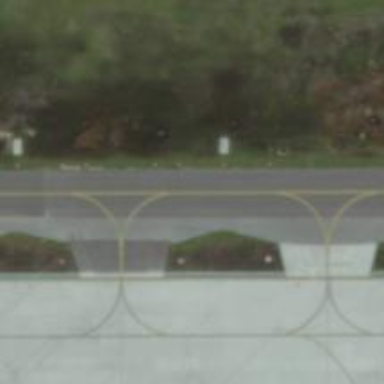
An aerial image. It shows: View of taxiway at the airport.